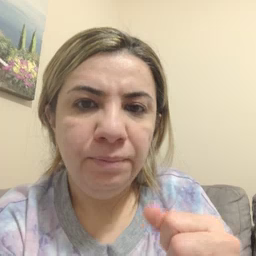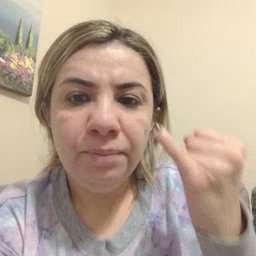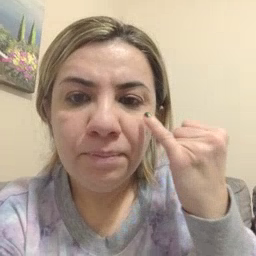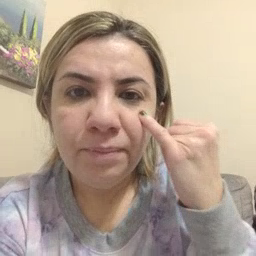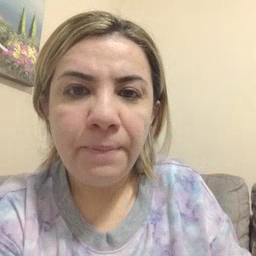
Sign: if